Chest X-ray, PA view. Patient: 69 years old, sex M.
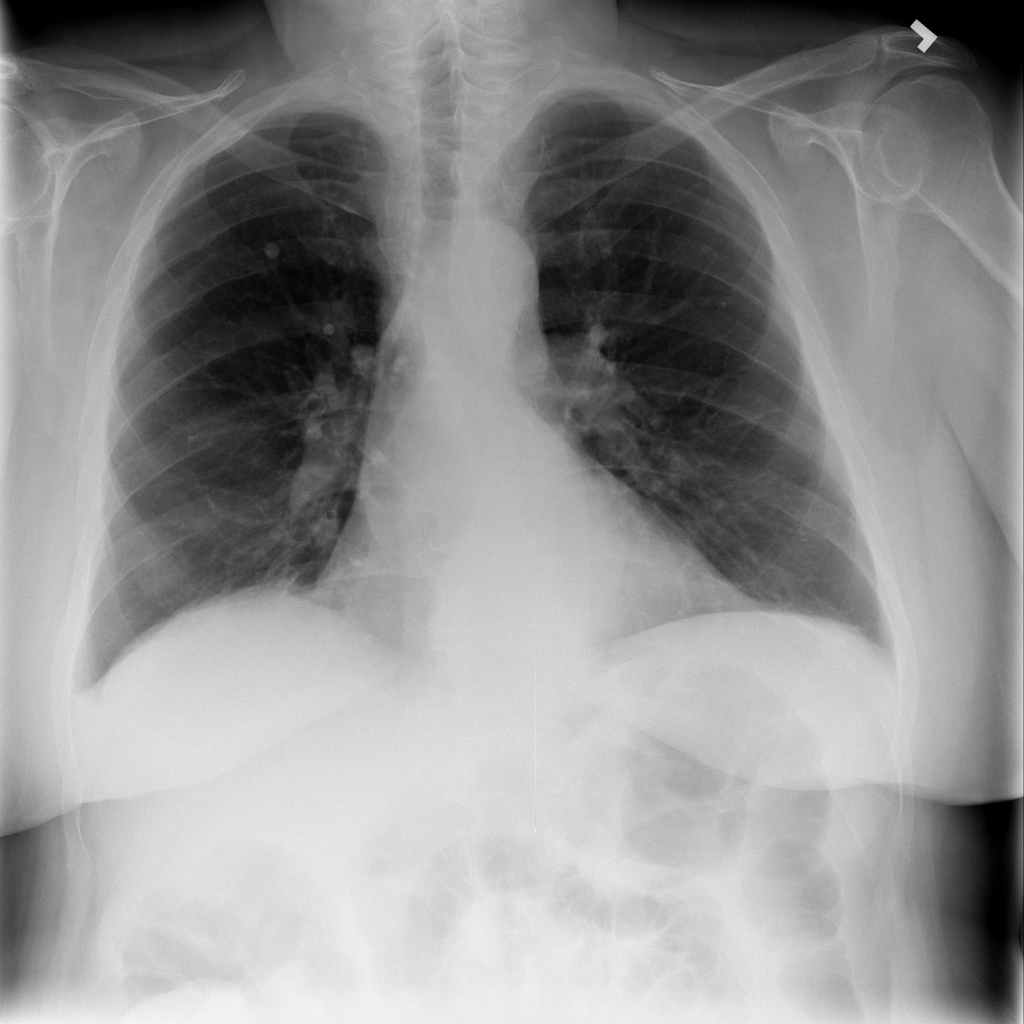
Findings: No Finding